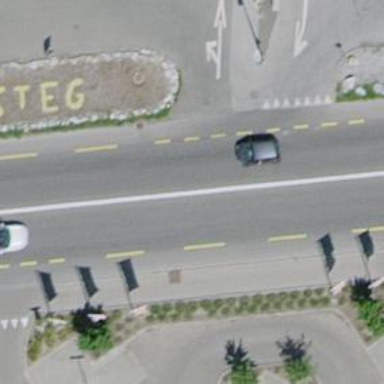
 with designated cycle lane on both sides."